Interaction volume radius: 5 \u00c5
Interaction volume height: 15 \u00c5
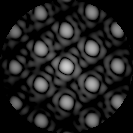
Disorder parameter: 0.05789